Question: I keep getting this error, its about needing braces after the array decleration.

I do not know what to do about this. I want to make an array that is not in my main method. I want the array to be supertype populated with subclass.
Here is my code
'''
public class ArrayTest {
Employee [] employees = new Manager[2];
employees[0]= new Manager("Thomas", "Cummings");
}
public class Manager extends Employee{
private int employees;
public Manager() {
super();
employees = 0;
}
public Manager(int employees) {
super();
this.employees = employees;
}
public Manager(String f_name, String l_name) {
super(f_name, l_name);
}
public Manager(String f_name, String l_name, int employees) {
super(f_name, l_name);
this.employees = employees;
}
public int getEmployees() {
return employees;
}
public void setEmployees(int employees) {
this.employees = employees;
}
public void setManager(String f_name, String l_name){
this.setF_name(f_name);
this.setL_name(l_name);
}
public void setManager(String f_name, String l_name, int employees){
this.setF_name(f_name);
this.setL_name(l_name);
this.employees = employees;
}
@Override
public String toString(){
return "
Name " + getF_name() + " " + getL_name() +
"
Employee ID " + getEmp_id() +
"
Num of employees " + getEmployees();
}
}
public class Employee {
private String f_name, l_name;
private static long emp_id = 001;
public Employee(){
f_name = "";
l_name = "";
emp_id ++;
}
public Employee(String f_name, String l_name) {
this.f_name = f_name;
this.l_name = l_name;
emp_id ++;
}
public String getF_name() {
return f_name;
}
public void setF_name(String f_name) {
this.f_name = f_name;
}
public String getL_name() {
return l_name;
}
public void setL_name(String l_name) {
this.l_name = l_name;
}
public long getEmp_id() {
return emp_id;
}
public void setEmp_id(long emp_id) {
Employee.emp_id = emp_id;
}
public String toString(){
return "
Name " + getF_name() + " " + getL_name() +
"
Employee ID " + getEmp_id();
}
}
'''
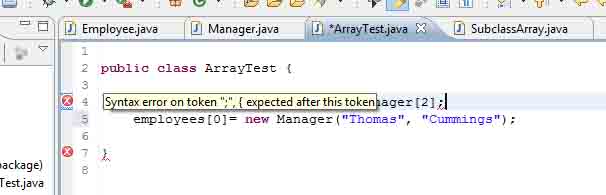
Answer: The reason of error is the following statement:
'''
employees[0]= new Manager("Thomas", "Cummings");
'''
as you cannot put executable statements outside of code blocks(methods, blocks, constructors) in a java class.
One way to resolve this problem is by moving the initialization statement in a constructor:
'''
public class ArrayTest {
Employee [] employees = new Manager[2];
public ArrayTest() {
employees[0]= new Manager("Thomas", "Cummings");
}
}
'''